Field crop: maize
Growth stage: 1
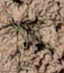
Species: lolium